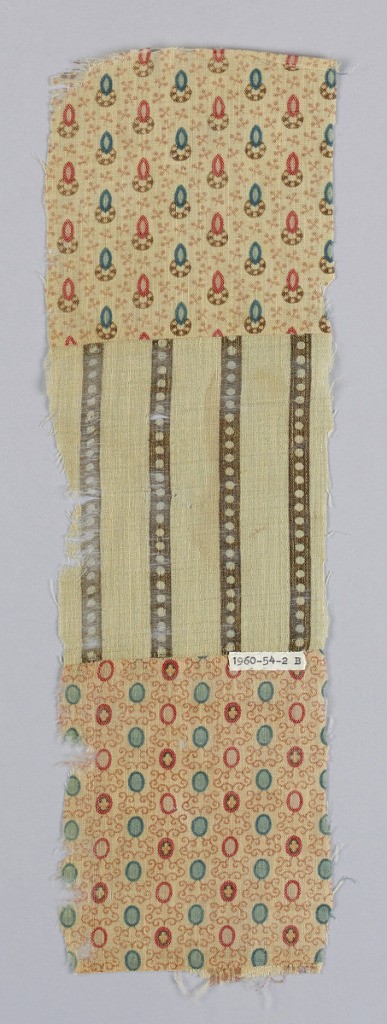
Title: Textile
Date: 1830–60
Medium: wool Technique: printed by engraved roller
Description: A - D) squares 5" x 5" sewn together; light wool roller printed in small all-over, geometric or floral patterns or in stripes, pastel and/or faded colors. E - L) indivudal patches.